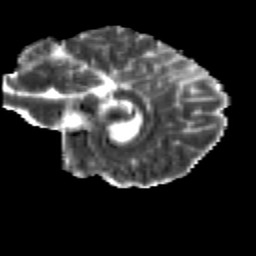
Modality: MD
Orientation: sagittal
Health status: healthy
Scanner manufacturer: siemens
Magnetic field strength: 3 T
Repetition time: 12 s
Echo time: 0.092 s